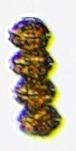
Label: Alexandrium